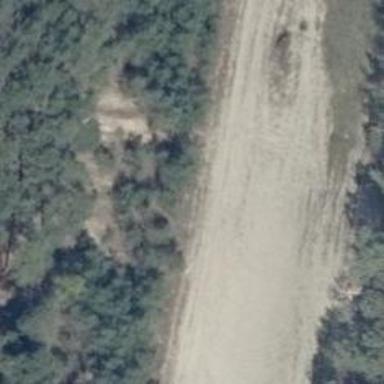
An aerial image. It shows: Sandy track with grade 4 tracktype.